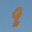
Label: 9